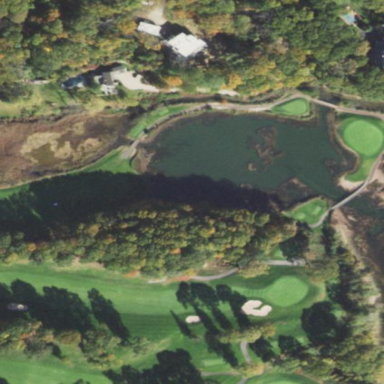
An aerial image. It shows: Scenic view of water hazard on golf course. The natural water feature adds beauty to the landscape.